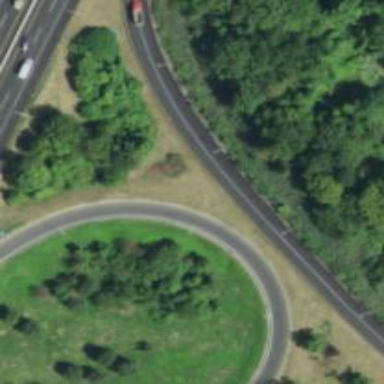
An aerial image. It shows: Motorway link.